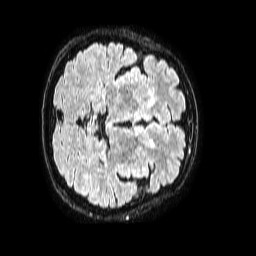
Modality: FLAIR
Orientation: axial
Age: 53
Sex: male
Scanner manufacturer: philips
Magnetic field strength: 1.5 T
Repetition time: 4.8 s
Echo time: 0.3 s